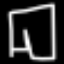
Label: pants